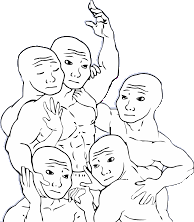
Label: 5_Stronkjak